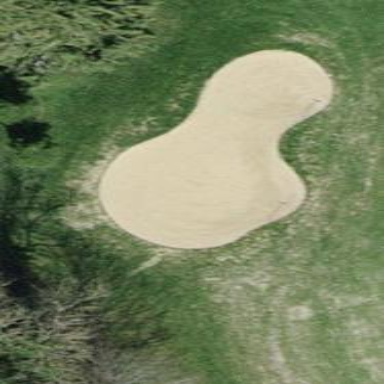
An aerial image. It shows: Sand bunker on golf course.